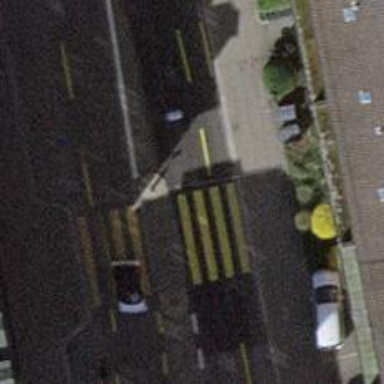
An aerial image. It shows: Kerb barrier.